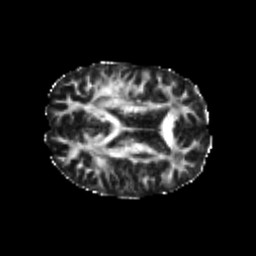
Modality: FA
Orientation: axial
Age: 23
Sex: male
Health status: healthy
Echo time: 0.074 s